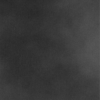
Label: dusty